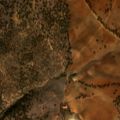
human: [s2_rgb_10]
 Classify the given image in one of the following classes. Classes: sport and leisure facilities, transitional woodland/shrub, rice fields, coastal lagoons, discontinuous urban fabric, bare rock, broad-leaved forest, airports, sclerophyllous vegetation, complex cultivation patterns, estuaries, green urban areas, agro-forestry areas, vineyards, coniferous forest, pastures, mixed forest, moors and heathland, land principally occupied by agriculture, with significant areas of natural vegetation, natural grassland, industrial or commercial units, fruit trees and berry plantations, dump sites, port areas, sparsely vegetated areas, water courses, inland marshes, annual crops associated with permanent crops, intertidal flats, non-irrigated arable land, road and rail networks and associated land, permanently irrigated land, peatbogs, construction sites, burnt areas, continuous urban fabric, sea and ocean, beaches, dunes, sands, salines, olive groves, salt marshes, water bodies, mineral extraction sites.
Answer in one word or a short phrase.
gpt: non-irrigated arable land, agro-forestry areas